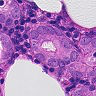
Metastatic tissue present: yes